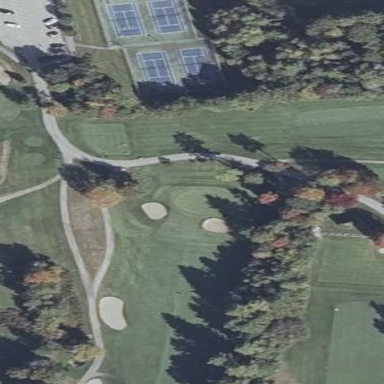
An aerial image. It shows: Golf fairway in the image.